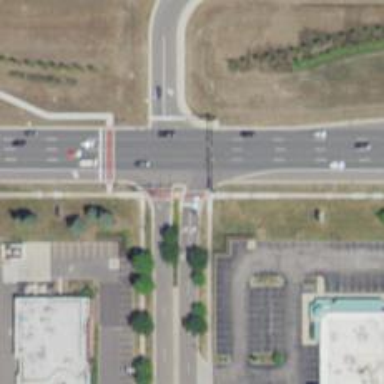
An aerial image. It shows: Footway with asphalt surface and marked crossing. The crossing is designated by lines.